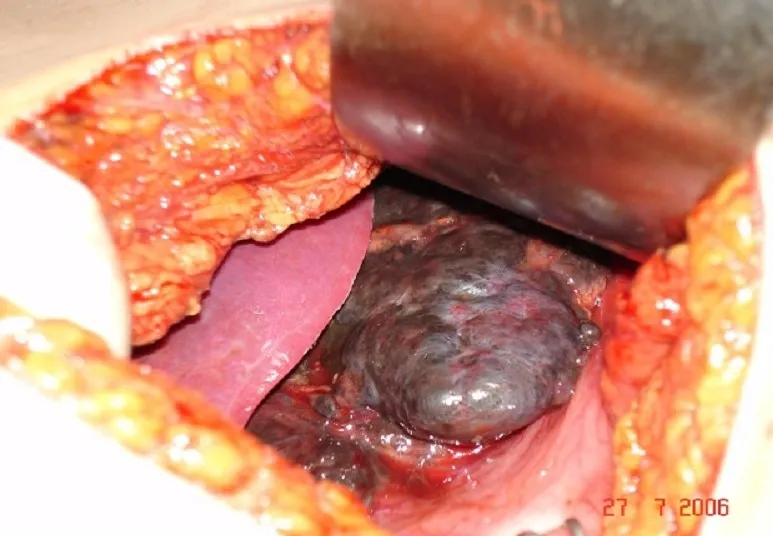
Surgical exploration: A large retroperitoneal tumour, blackish with grooved surface and diameter of approximately 14 cm, which was displacing and encompassing aorta, inferior vena cave and left ureter, no liver metastatic.
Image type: medical_photograph (other_medical_photograph)